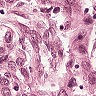
Metastatic tissue present: yes